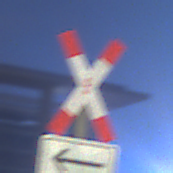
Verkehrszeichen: Andreaskreuz
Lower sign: RichtungsangabeDurchPfeile1
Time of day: Night
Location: Outdoor (Urban)
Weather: PartlyCloudy
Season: NotSpecified
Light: Artificial